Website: home-depot
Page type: customer-info-address
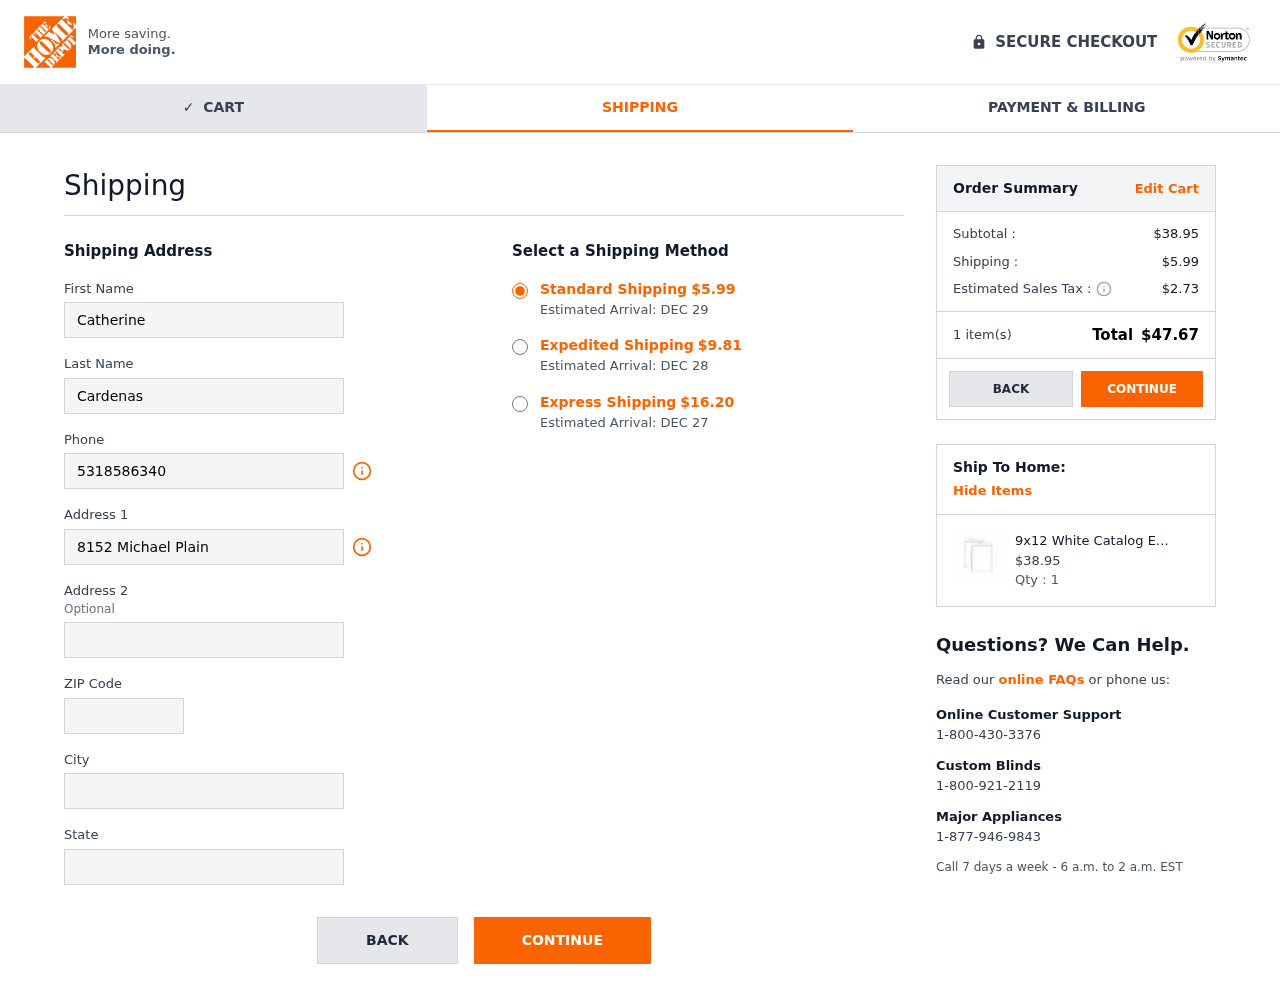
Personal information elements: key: PII_CITY
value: Rhondafurt
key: PII_FIRSTNAME
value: Catherine
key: PII_LASTNAME
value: Cardenas
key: PII_PHONE
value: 5318586340
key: PII_POSTCODE
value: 14072
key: PII_STATE
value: Pennsylvania
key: PII_STREET
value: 8152 Michael Plain
Product elements: key: PRODUCT1_NAME
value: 9x12 White Catalog Envelope, Peel & Seal
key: PRODUCT1_PRICE
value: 38.95
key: PRODUCT1_QUANTITY
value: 1
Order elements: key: ORDER_SHIPPING_COST
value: $5.99
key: ORDER_DELIVERY_DATE
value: Estimated Arrival: DEC 29
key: ORDER_SHIPPING_COST_EXPEDITED
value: $9.81
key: ORDER_DELIVERY_DATE_EXPEDITED
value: Estimated Arrival: DEC 28
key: ORDER_SHIPPING_COST_EXPRESS
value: $16.20
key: ORDER_DELIVERY_DATE_EXPRESS
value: Estimated Arrival: DEC 27
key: ORDER_SUBTOTAL
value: $38.95
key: ORDER_TAX
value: $2.73
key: ORDER_NUM_ITEMS
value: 1 item(s)
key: ORDER_TOTAL
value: $47.67